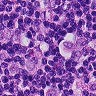
Metastatic tissue present: yes